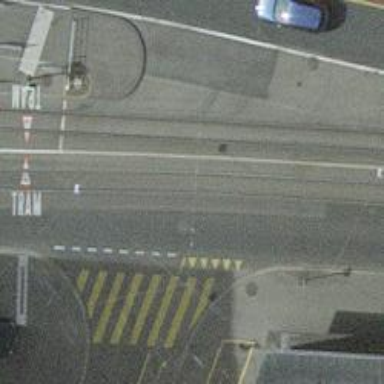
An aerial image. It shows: Tram level crossing on railway.